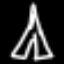
Label: The Eiffel Tower